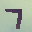
Label: 7